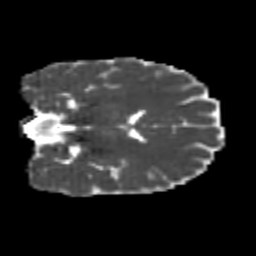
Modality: MD
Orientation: coronal
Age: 22
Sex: female
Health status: healthy
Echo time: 0.074 s